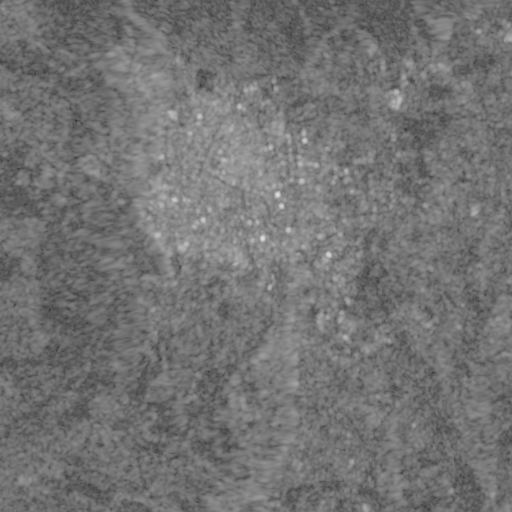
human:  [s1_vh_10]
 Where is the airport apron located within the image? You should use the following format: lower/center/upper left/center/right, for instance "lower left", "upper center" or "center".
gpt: The airport apron is located in the upper center of the image.
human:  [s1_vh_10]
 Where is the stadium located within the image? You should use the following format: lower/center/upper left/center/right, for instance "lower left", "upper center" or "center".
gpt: The stadium is located in the upper right of the image.
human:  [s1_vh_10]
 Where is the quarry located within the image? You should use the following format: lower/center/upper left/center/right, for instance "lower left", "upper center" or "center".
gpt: There is no quarry in the image.

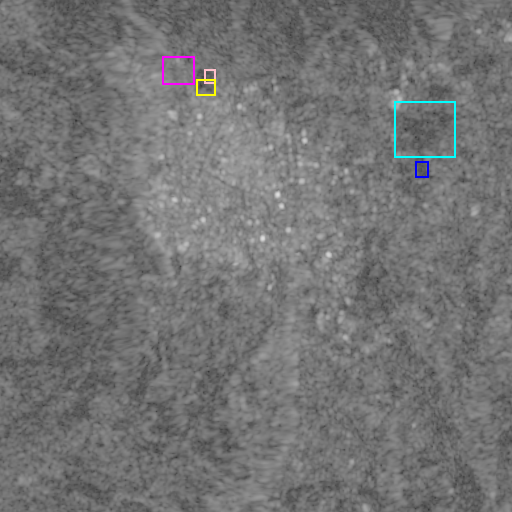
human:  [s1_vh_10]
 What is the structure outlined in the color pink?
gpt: The structure outlined in pink is an airport apron.
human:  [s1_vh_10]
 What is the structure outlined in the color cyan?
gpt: The structure outlined in cyan is a crop field.
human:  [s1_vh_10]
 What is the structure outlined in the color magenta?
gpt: The structure outlined in magenta is a park.
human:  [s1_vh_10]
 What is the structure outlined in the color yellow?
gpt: The structure outlined in yellow is a parking lot.
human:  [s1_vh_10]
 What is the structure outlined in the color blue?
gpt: The structure outlined in blue is a stadium.
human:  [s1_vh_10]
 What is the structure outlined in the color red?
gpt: There is no red outline.